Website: lowes
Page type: billing-address
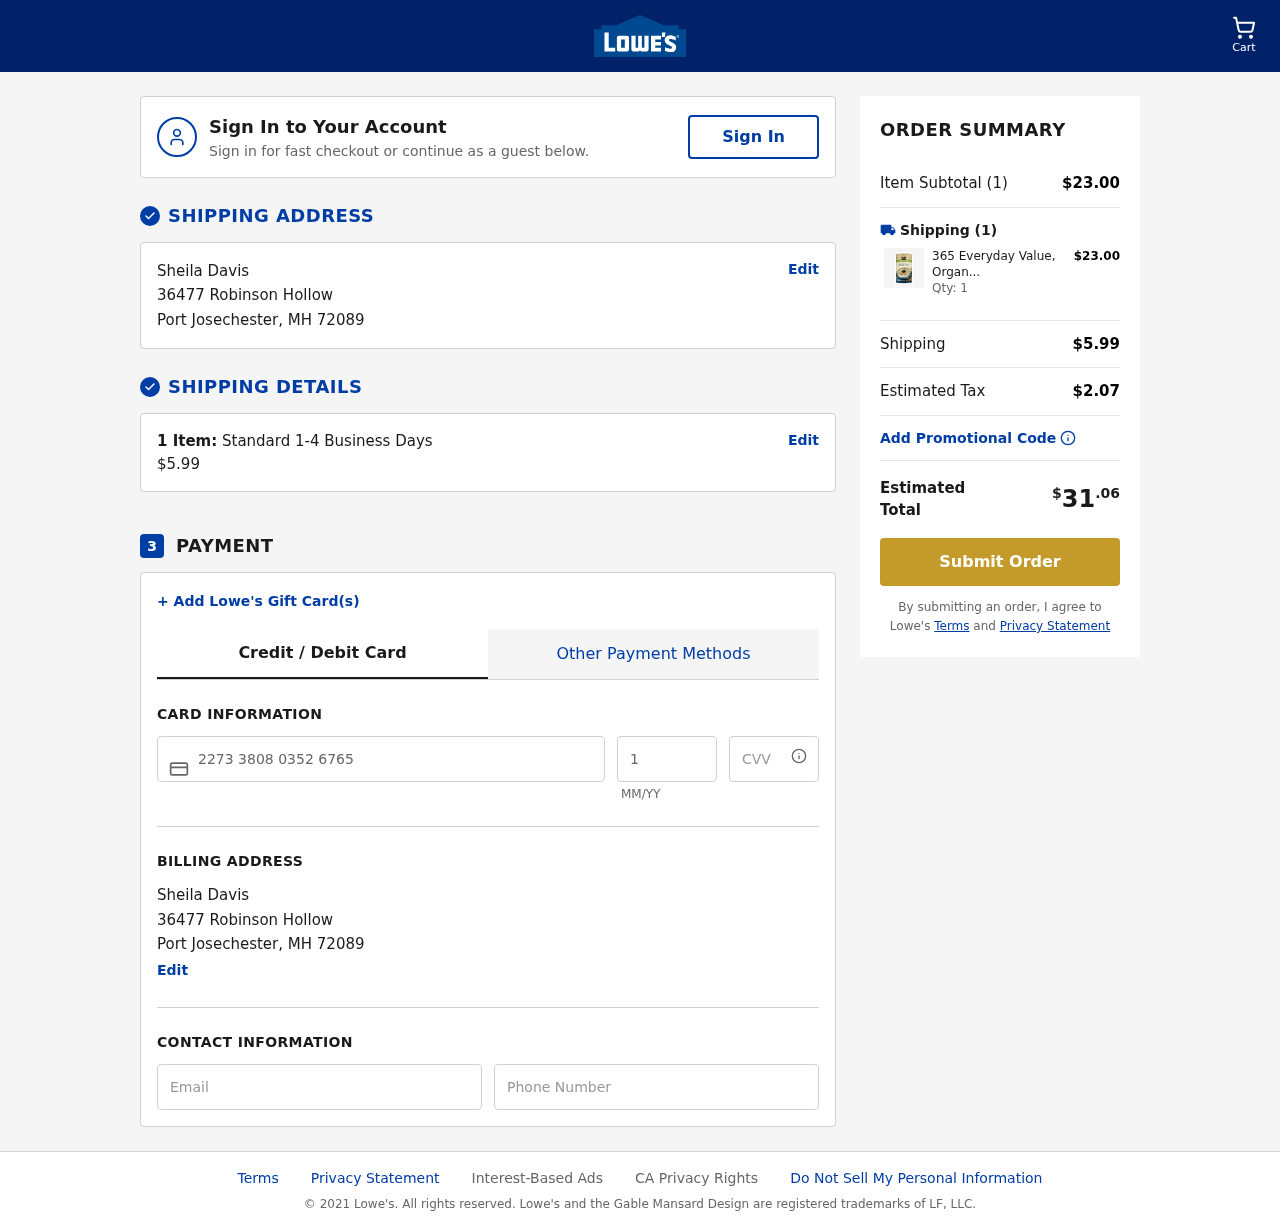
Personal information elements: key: PII_CARD_CVV
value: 573
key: PII_CARD_EXPIRY
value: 11/28
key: PII_CARD_NUMBER
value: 2273 3808 0352 6765
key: PII_CITY
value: Port Josechester
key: PII_EMAIL
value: sheila.davis@yahoo.com
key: PII_FULLNAME
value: Sheila Davis
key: PII_PHONE
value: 7417976201
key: PII_POSTCODE
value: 72089
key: PII_STATE_ABBR
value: MH
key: PII_STREET
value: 36477 Robinson Hollow
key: PII_FULLNAME2
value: Sheila Davis
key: PII_CITY2
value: Port Josechester
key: PII_STATE_ABBR2
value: MH
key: PII_POSTCODE_FULL
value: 72089
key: PII_POSTCODE_NUMERIC
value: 72089
Product elements: key: PRODUCT1_NAME
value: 365 Everyday Value, Organic Quick Oats, 18 oz
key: PRODUCT1_PRICE
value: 23
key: PRODUCT1_QUANTITY
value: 1
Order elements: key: ORDER_NUM_ITEMS
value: Cart
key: ORDER_NUM_ITEMS
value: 1 Item:
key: ORDER_NUM_ITEMS
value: Item Subtotal (1)
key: ORDER_SHIPPING_COST
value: $5.99
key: ORDER_SUBTOTAL
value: $23.00
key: ORDER_TAX
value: $2.07
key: ORDER_TOTAL
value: $31.06